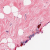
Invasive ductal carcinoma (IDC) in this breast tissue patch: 0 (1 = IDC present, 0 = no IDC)